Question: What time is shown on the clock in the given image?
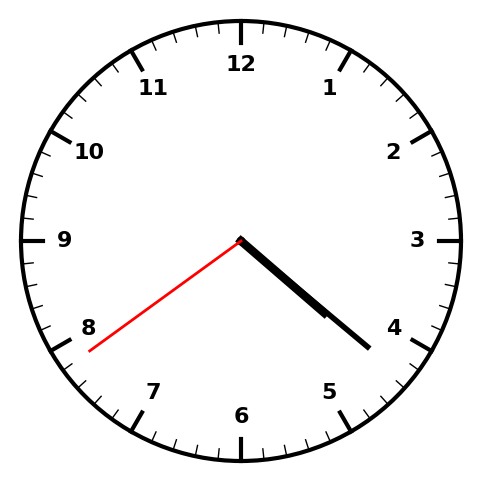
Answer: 04:21:39